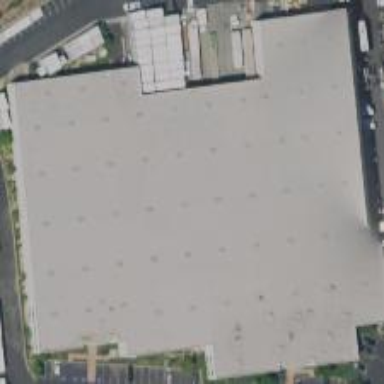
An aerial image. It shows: Warehouse building.